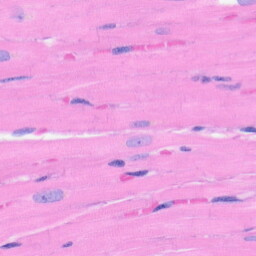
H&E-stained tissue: Heart